Question: I'm working on a piece of software which needs to implement the wiggliness of a set of data. Here's a sample of the input I would receive, merged with the lightness plot of each vertical pixel strip:

It is easy to see that the left margin is wiggly (i.e. has a ton of minima/maxima), and I want to generate a set of critical points of the image. I've applied a Gaussian smoothing function to the data ~ 10 times, but it seems to be pretty wiggly to begin with.
Any ideas?
Here's my original code, but it does not produce very nice results (for the wiggliness):
'''
def local_maximum(list, center, delta):
maximum = [0, 0]
for i in range(delta):
if list[center + i] > maximum[1]: maximum = [center + i, list[center + i]]
if list[center - i] > maximum[1]: maximum = [center - i, list[center - i]]
return maximum
def count_maxima(list, start, end, delta, threshold = 10):
count = 0
for i in range(start + delta, end - delta):
if abs(list[i] - local_maximum(list, i, delta)[1]) < threshold: count += 1
return count
def wiggliness(list, start, end, delta, threshold = 10):
return float(abs(start - end) * delta) / float(count_maxima(list, start, end, delta, threshold))
'''
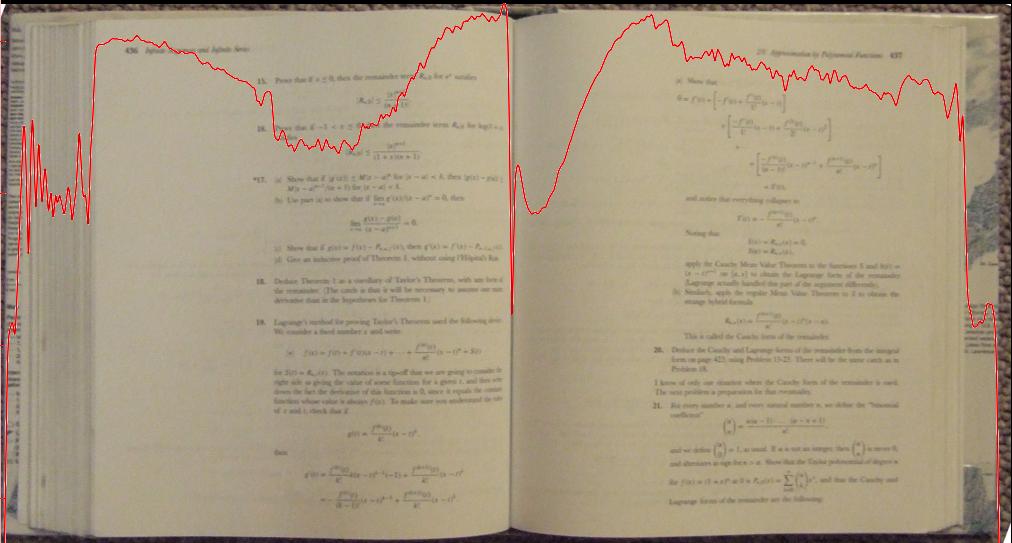
Answer: Take a look at lowpass/highpass/notch/bandpass filters, fourier transforms, or wavelets. The basic idea is there's lots of different ways to figure out the frequency content of a signal quantized over different time-periods.
If we can figure out what wiggliness is, that would help. I would say the leftmost margin is wiggly b/c it has more high-frequency content, which you could visualize by using a fourier transform.
If you take a highpass filter of that red signal, you'll get just the high frequency content, and then you can measure the amplitudes and do thresholds to determine wiggliness. But I guess wiggliness just needs more formalism behind it.